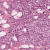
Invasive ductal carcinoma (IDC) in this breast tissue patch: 1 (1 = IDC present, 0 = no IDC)